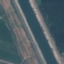
Land use / land cover class: River